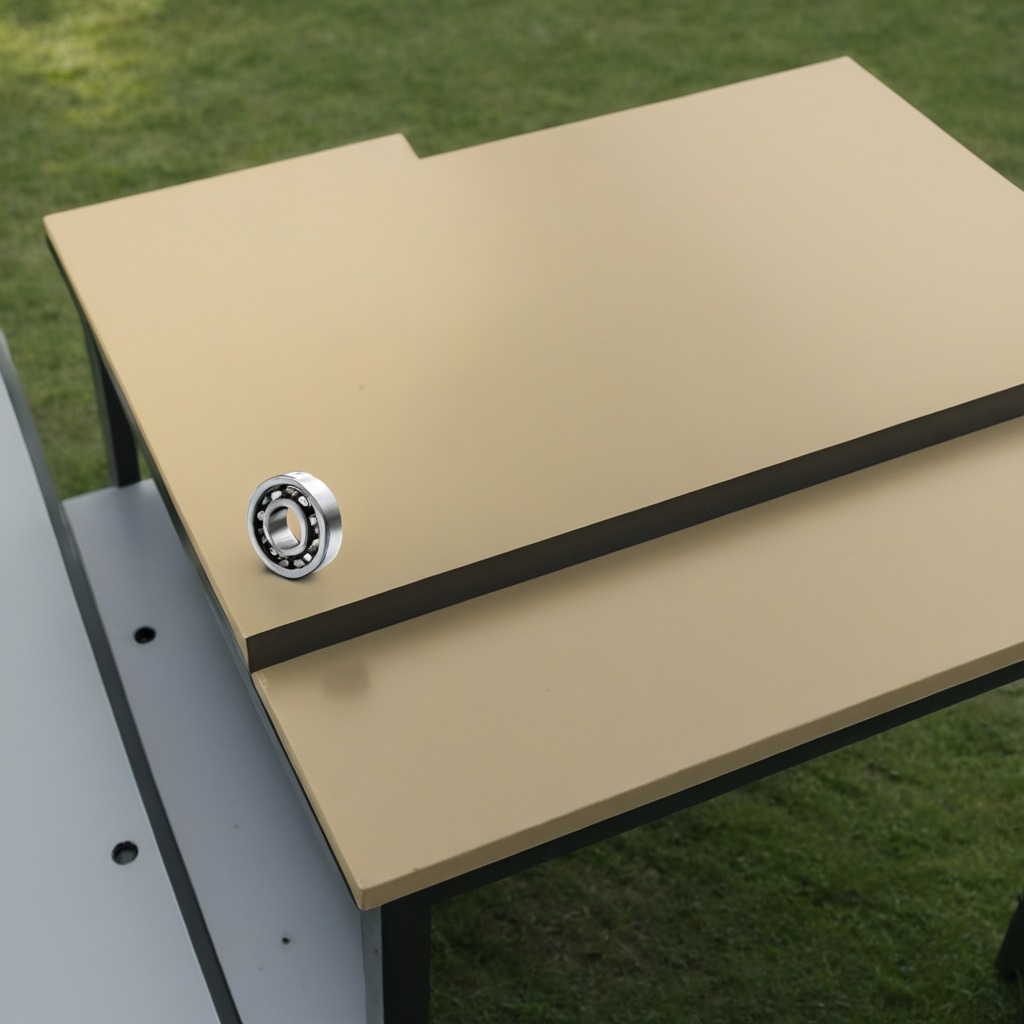
A metal ball bearing is lying on the textured surface of a clean utility table in a temporary outdoor tool station.